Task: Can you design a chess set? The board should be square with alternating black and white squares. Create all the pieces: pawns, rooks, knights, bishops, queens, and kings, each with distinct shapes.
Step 2026:
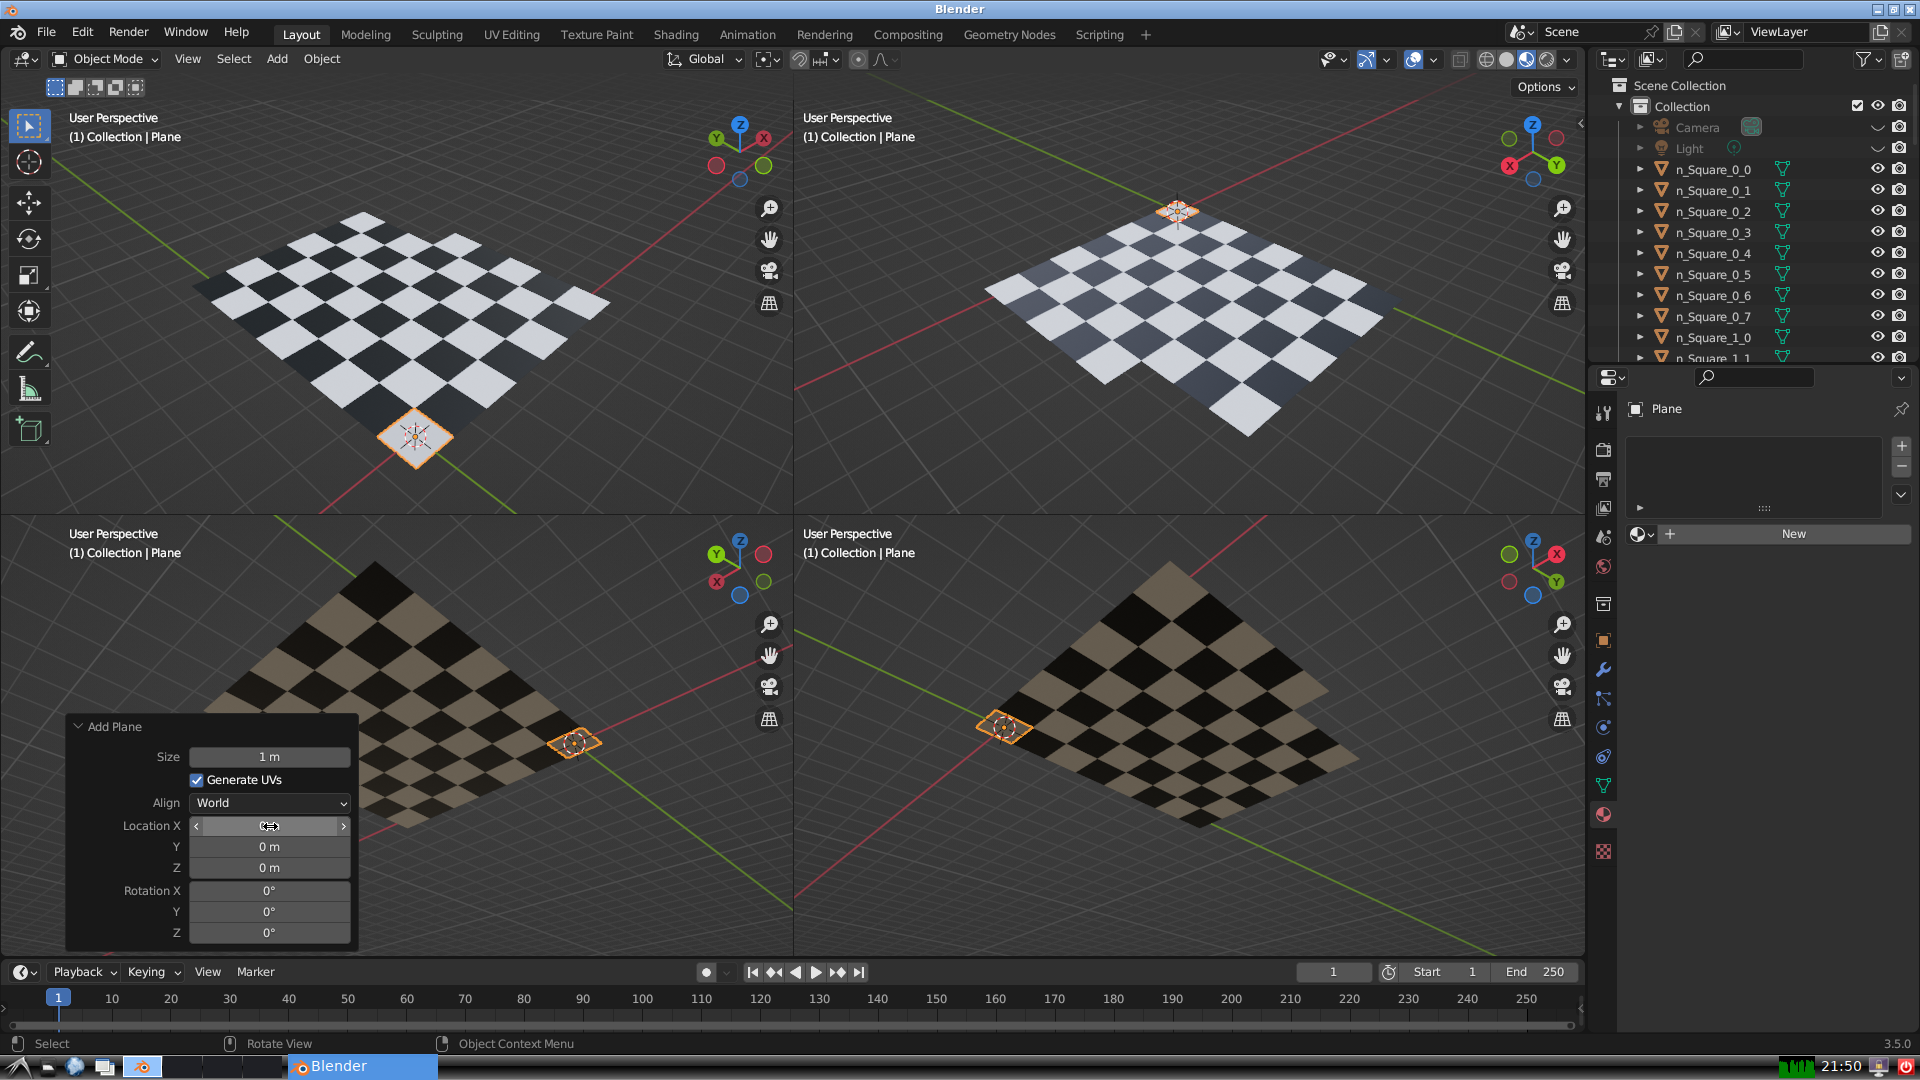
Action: click: no